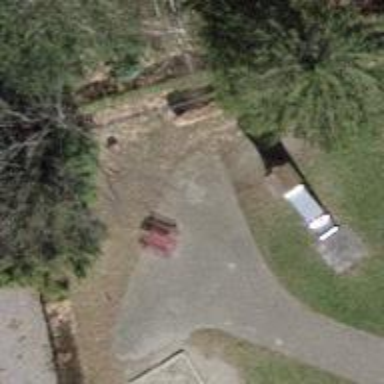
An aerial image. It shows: Picnic table located in leisure land area.